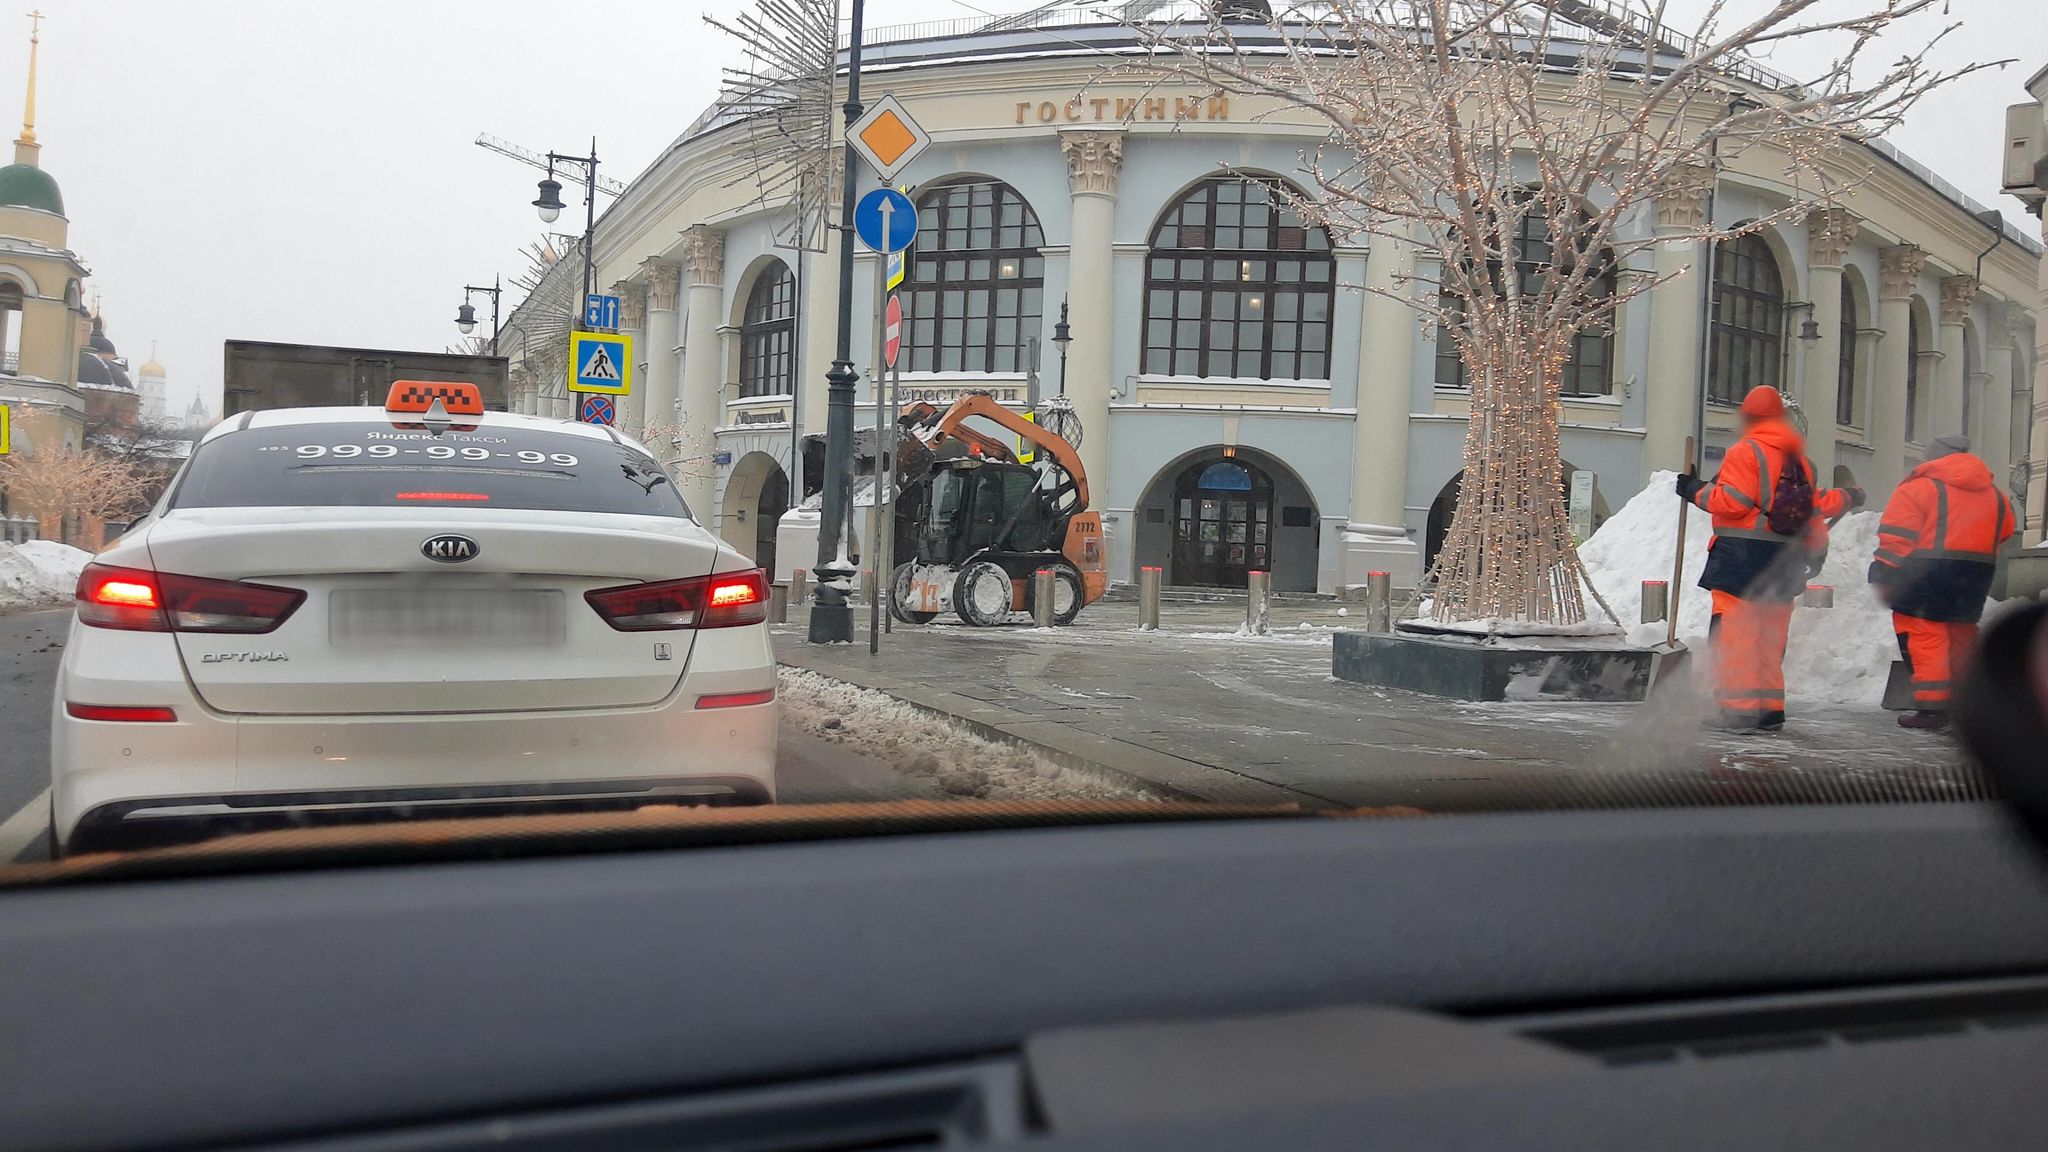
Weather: snowy
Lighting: day
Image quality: good
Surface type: driving surface
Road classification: footway
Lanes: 2
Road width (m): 3.5
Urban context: urban centre
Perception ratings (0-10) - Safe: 3.99, Lively: 8.03, Beautiful: 2.49, Boring: 2.02, Depressing: 2.36, Wealthy: 6.25